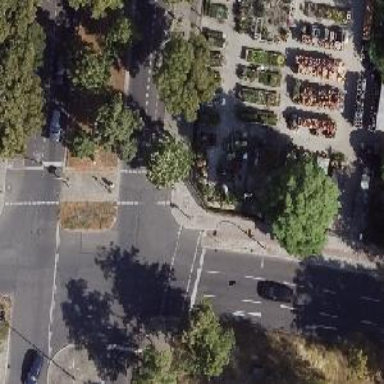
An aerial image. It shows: Road crossing with traffic signals.